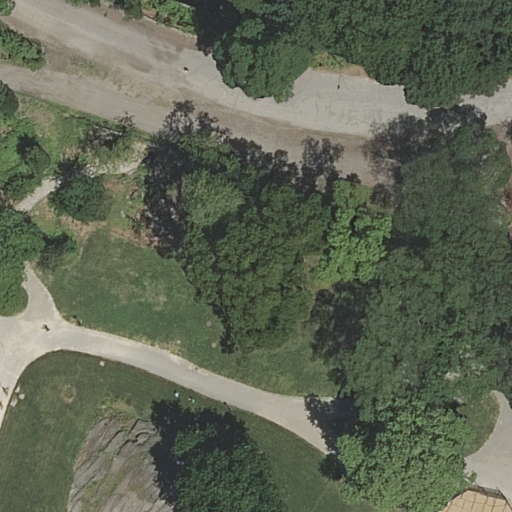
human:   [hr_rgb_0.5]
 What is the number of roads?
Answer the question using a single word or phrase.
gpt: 13

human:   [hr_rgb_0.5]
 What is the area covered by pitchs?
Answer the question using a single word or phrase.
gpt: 2265m2

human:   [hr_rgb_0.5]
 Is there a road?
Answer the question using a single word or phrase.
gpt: yes

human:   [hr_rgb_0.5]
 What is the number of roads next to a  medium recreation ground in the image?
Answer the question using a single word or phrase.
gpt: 0

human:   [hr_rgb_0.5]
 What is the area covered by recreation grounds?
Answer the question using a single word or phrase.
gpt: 3774m2

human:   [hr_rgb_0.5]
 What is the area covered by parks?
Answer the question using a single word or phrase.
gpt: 10633m2

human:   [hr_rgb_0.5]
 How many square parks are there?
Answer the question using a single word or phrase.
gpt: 0

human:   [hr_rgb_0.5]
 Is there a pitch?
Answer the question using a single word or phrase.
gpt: yes

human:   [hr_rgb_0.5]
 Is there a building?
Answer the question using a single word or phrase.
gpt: no

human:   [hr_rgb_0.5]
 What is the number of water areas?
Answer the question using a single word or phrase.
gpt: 0

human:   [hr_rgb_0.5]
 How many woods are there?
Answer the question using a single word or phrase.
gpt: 1

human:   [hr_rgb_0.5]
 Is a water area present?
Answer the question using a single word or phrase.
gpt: no

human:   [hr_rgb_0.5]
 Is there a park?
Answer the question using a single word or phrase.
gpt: yes

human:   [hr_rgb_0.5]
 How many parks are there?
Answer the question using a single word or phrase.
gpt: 1

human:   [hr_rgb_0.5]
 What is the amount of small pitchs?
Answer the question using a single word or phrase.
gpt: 0

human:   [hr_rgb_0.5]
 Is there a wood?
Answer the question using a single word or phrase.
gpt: yes

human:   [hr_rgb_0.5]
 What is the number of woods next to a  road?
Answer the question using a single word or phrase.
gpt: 1

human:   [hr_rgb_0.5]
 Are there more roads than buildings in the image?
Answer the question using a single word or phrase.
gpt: yes

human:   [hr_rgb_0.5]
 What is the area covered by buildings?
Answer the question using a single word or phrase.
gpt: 0m2

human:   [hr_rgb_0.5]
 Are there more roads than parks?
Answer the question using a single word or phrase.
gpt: yes

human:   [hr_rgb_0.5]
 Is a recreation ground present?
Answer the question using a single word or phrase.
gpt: yes

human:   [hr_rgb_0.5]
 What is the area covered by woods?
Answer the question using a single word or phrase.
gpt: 9790m2

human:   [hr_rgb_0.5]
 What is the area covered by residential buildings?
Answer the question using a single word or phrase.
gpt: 0m2

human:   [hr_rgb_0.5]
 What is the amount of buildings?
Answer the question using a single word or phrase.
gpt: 0

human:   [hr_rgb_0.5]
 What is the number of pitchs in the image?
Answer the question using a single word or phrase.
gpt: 1

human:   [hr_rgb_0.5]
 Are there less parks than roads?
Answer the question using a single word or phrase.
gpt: yes

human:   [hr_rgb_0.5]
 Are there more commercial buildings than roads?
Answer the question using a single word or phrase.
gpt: no

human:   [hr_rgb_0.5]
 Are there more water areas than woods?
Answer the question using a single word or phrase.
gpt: no

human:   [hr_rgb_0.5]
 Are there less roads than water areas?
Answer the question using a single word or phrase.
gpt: no

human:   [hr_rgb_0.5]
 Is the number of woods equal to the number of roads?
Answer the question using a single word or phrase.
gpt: no

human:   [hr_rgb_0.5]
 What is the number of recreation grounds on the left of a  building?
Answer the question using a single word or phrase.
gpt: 0

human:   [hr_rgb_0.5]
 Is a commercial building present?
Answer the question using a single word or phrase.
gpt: no

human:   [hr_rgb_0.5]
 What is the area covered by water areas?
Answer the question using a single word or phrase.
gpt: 0m2

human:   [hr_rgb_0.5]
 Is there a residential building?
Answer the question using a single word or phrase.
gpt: no

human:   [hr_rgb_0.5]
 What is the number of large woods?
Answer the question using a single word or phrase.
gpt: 1

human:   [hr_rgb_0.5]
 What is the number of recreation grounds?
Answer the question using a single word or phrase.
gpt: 1

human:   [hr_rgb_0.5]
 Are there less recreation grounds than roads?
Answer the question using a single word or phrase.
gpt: yes

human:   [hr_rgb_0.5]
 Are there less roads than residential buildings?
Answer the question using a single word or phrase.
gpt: no

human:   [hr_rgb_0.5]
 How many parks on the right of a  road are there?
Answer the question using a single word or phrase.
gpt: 1

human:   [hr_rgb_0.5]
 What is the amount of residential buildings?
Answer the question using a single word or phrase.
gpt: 0

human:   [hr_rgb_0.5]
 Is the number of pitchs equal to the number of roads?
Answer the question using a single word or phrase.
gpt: no

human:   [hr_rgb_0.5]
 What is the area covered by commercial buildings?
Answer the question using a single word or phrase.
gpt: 0m2

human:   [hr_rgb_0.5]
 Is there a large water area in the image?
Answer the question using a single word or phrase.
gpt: no

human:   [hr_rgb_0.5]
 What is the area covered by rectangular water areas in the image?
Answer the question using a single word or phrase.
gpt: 0m2

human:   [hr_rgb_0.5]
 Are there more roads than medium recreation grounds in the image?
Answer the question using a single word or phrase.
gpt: yes

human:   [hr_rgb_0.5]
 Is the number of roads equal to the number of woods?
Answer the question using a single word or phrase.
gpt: no

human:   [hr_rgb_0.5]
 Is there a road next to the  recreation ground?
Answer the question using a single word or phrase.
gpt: yes

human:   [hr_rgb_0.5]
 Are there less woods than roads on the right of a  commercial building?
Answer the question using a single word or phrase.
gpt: no

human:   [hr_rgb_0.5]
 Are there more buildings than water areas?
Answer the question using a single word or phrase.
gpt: no

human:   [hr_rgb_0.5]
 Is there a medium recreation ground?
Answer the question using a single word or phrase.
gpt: no

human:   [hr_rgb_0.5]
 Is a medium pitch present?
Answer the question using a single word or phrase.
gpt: no

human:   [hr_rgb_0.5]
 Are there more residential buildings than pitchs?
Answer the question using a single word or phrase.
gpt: no

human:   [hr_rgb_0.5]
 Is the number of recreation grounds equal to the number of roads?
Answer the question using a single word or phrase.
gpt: no

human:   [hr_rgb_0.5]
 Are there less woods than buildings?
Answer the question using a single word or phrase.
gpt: no

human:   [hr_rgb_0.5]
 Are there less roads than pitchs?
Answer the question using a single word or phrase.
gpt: no

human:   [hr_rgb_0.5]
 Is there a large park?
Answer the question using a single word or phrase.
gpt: yes

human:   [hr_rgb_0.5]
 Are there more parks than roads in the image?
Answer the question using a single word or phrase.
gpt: no

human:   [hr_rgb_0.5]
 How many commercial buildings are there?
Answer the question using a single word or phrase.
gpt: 0

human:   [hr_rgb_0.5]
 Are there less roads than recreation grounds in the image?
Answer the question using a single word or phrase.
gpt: no

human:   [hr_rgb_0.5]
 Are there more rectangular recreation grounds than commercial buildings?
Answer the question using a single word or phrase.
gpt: no

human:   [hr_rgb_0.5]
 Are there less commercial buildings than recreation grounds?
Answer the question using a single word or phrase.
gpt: yes

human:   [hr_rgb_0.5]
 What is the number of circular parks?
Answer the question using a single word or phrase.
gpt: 0

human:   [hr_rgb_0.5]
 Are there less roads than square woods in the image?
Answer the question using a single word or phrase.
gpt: no

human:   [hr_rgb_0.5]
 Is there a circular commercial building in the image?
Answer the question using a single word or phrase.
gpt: no